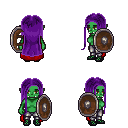
a pixel art fantasy rpg character, female body template, orc, green skin, red cape, metal pants, purple extra-long hairstyle, ghillies, shield, four views (front, back, left, right), 2x2 character sprite sheet, small pixel art, hard edges, no anti-aliasing